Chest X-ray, PA view. Patient: 41 years old, sex F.
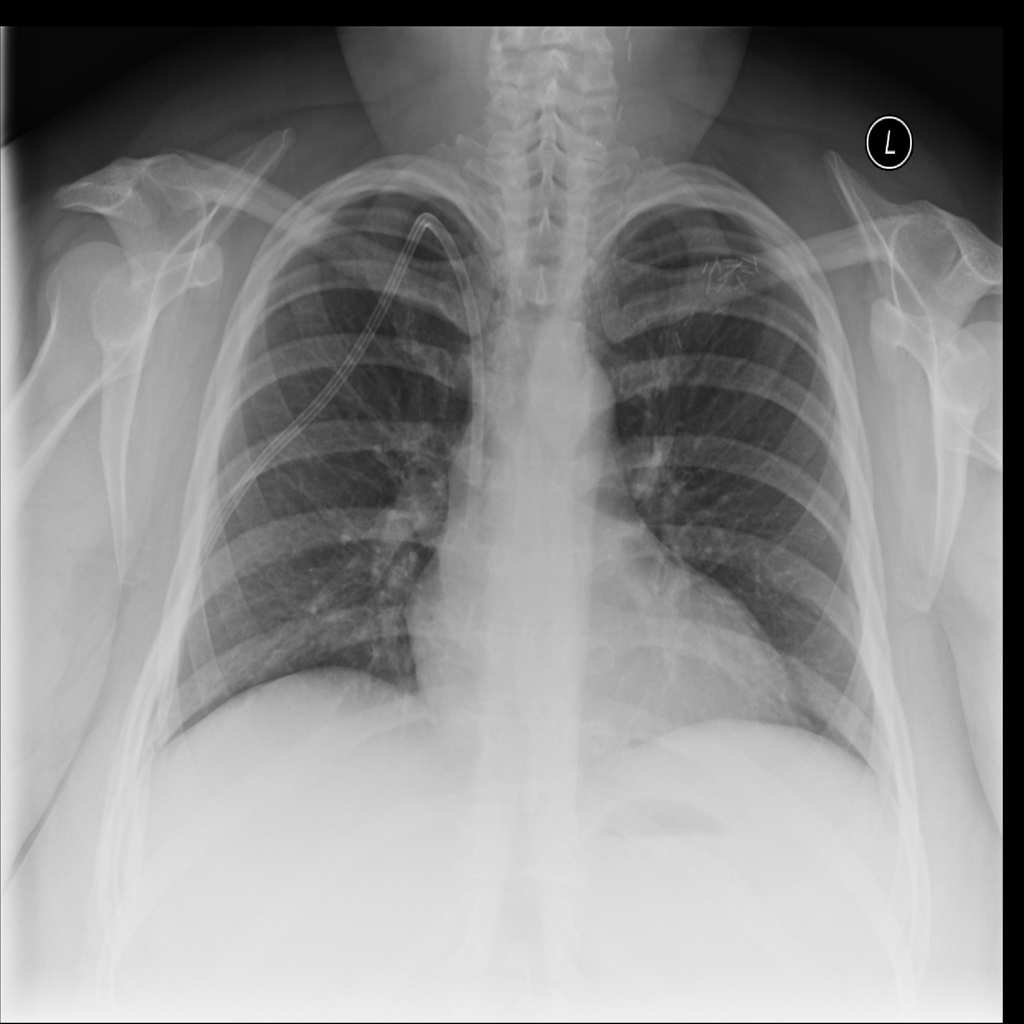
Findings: No Finding